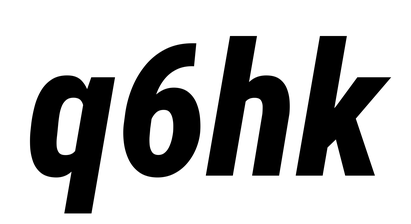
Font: Roboto-Italic_Condensed_ExtraBold_Italic